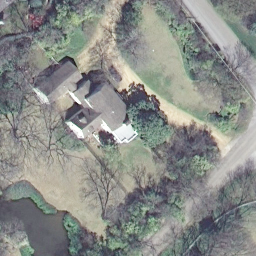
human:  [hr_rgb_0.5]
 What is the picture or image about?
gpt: sparse residential